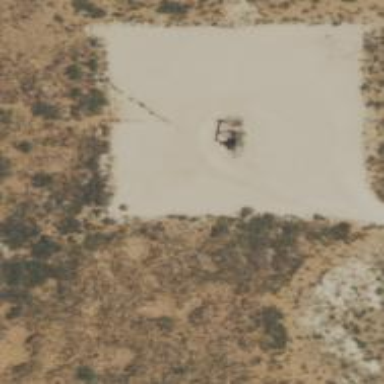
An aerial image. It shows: Petroleum well.